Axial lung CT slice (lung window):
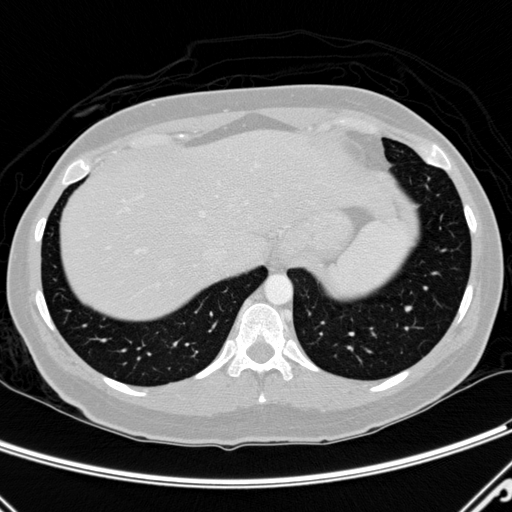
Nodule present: no